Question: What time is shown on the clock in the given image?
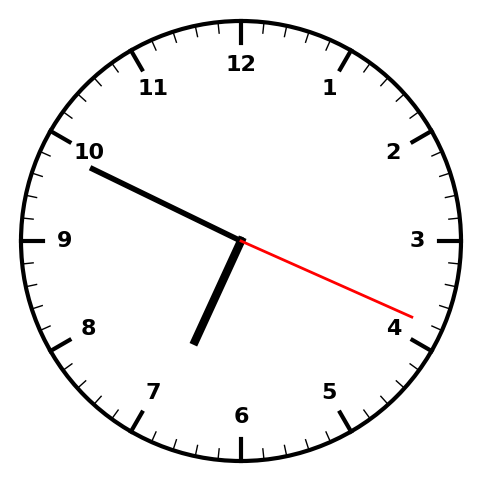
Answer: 06:49:19